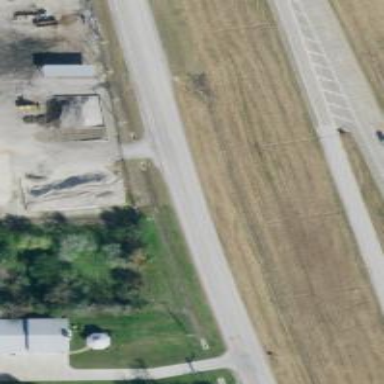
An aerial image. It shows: Asphalt tertiary road with frontage road.